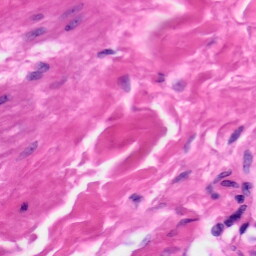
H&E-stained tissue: Skin